Question: In a Flex mobile app I have 5 <URL>s, handling OAuth logins through 5 different social networks - including Google+ and Facebook. The 'View's are being selected through the menu shown below:

The filenames are FB.mxml, GG.mxml, MR.mxml, OK.mxml, VK.mxml and their source code looks similar:
'''
<?xml version="1.0" encoding="utf-8"?>
<s:View xmlns:fx="http://ns.adobe.com/mxml/2009"
xmlns:s="library://ns.adobe.com/flex/spark"
viewActivate="loadInfo(event)"
viewDeactivate="closeSWV(event)"
title="Facebook.com">
....
private function closeSWV(event:Event=null):void {
_busy.visible = _busy.includeInLayout = false;
_reload.visible = _reload.includeInLayout = true;
stage.removeEventListener(Event.RESIZE, resizeSWV);
if (! _swv)
return;
_swv.removeEventListener(Event.COMPLETE, extractAccessToken);
_swv.removeEventListener(LocationChangeEvent.LOCATION_CHANGE, extractAccessToken);
_swv.removeEventListener(IOErrorEvent.IO_ERROR, closeSWV);
_swv.removeEventListener(ErrorEvent.ERROR, closeSWV);
_swv.dispose();
_swv = null;
}
private function resizeSWV(event:Event=null):void {
if (! _swv)
return;
// align to the right-bottom corner
_swv.viewPort = new Rectangle(stage.stageWidth - Preferans.SCALE * width,
stage.stageHeight - Preferans.SCALE * height,
Preferans.SCALE * width,
Preferans.SCALE * height);
}
....
<s:VGroup>
<s:Label id="_first" fontWeight="bold" text="Your name:" />
<s:Label id="_gender" fontWeight="bold" text="Gender:" />
<s:Label id="_city" fontWeight="bold" text="City:" />
</s:VGroup>
<s:Button id="_play"
label="Play"
click="startGame(event)"
includeInLayout="false"
visible="false" />
</s:View>
'''
The 5 mxml files listed above have many similar methods and variables and UI elements and only few different methods and variables.
I've tried to introduce a "base class" for them all several times already and have always given up, because it is not straightforward for mxml files (versus pure AS3 classes).
Does anybody please have an idea, how to approach this?
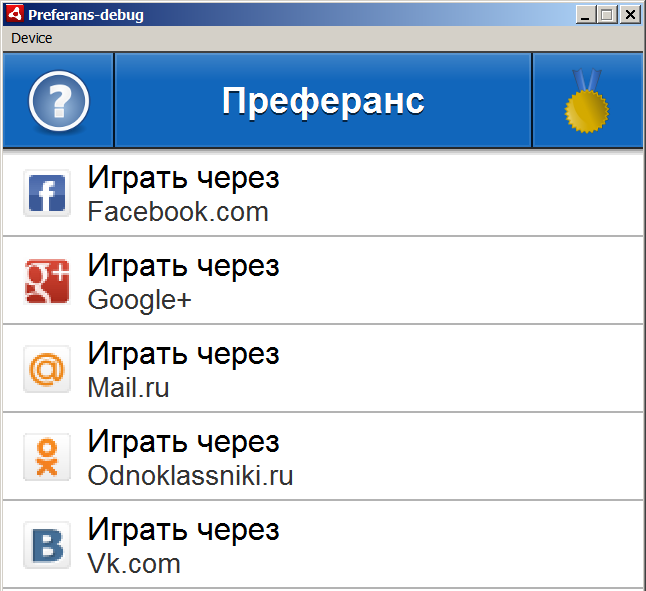
Answer: You can define an abstract class that extends the UI component that you want to use in each row of the list. In your case, it will extend 'View'.
'''
package your.package{
public class SocialAccountView extends View{
// in this class you can add the generic methods
// that you want the view to have
}
}
'''
After that, in the 'mxml' file you can use the class you created as the main type instead of 'View'
'''
<your.package:SocialAccountView
xmlns:fx="http://ns.adobe.com/mxml/2009"
xmlns:s="library://ns.adobe.com/flex/spark"
viewActivate="loadInfo(event)"
viewDeactivate="closeSWV(event)"
title="Facebook.com">
</your.package:SocialAccountView>
'''
With this you know that all the items in the list are of that type, and have the methods of the parent class. You can even override methods in each view.
Regarding the UI components, the maximum abstraction level (that I am aware of) you can have with them is to build an extra component and use it in all views. Something like...
Labels.mxml
'''
<s:VGroup>
<s:Label id="_first" fontWeight="bold" text="Your name:" />
<s:Label id="_gender" fontWeight="bold" text="Gender:" />
<s:Label id="_city" fontWeight="bold" text="City:" />
</s:VGroup>
'''
and then use it in each component like
'''
<your.package:Labels
id="labelsComponent"/>
'''
Hope this helps.